Question: I'm working with a simple GUI and I'm having a hard time with my text fields.

This is what I'm working with. The one in the right is what it's supposed to look like, and the left one is what I did. I've successfully put the labels Address 1, Address 2, etc. But when I started putting the text fields, it disappeared. I tried using the setSize, setLocation, but nothing works.
The same thing is happening to the upper panel "Paymen Method", as seen in the expected outcome, there should be a text field. I have them in my codes but they're not showing up when being run. Help please.
Here's my codes:
'''
import javax.swing.*;
import java.awt.*;
public class PanelDemo extends javax.swing.JFrame{
private static final int FRAME_WIDTH = 300;
private static final int FRAME_HEIGHT = 350;
private static final int FRAME_X_ORIGIN = 150;
private static final int FRAME_Y_ORIGIN = 250;
public static void main(String[] args){
//Frame
JFrame contentPane = new javax.swing.JFrame();
contentPane.setDefaultCloseOperation(JFrame.EXIT_ON_CLOSE);
contentPane.setSize(300,350);
contentPane.setResizable(false);
contentPane.setLayout(new BorderLayout());
//Payment Panel
JPanel paymentPanel = new javax.swing.JPanel();
paymentPanel.setLayout(new BorderLayout());
//paymentPanel.setPreferredSize(new java.awt.Dimension(270, 90));
paymentPanel.setBorder(javax.swing.BorderFactory.createTitledBorder(null, "Payment Method", javax.swing.border.TitledBorder.DEFAULT_JUSTIFICATION, javax.swing.border.TitledBorder.DEFAULT_POSITION, new java.awt.Font("Arial", 1, 12)));
////Components inside Payment Panel
////A) Panels: Radio and Details
JPanel radioPanel = new JPanel();
radioPanel.setLayout(new GridLayout(3,1));
JRadioButton Rbutton1 = new JRadioButton("Credit Card");
JRadioButton Rbutton2 = new JRadioButton("E-Funds");
JRadioButton Rbutton3 = new JRadioButton("Check");
Rbutton3.setSelected(true);
ButtonGroup Bgroup = new ButtonGroup();
Bgroup.add(Rbutton1);
Bgroup.add(Rbutton2);
Bgroup.add(Rbutton3);
radioPanel.add(Rbutton1);
radioPanel.add(Rbutton2);
radioPanel.add(Rbutton3);
//I thought of using a panel as a gap, but still didn't work
/*JPanel gap = new JPanel();
gap.setLayout(new BorderLayout());
gap.setPreferredSize(new java.awt.Dimension(10, 90));*/
JPanel detailsPanel = new JPanel();
detailsPanel.setLayout(new GridLayout(2,1));
//detailsPanel
JLabel Accountnum = new JLabel("Account number:");
JTextField Account = new JTextField();
Account.setPreferredSize(new java.awt.Dimension(90, 40));
detailsPanel.add(Accountnum);
detailsPanel.add(Account);
paymentPanel.add(gap, BorderLayout.CENTER);
paymentPanel.add(detailsPanel);
paymentPanel.add(radioPanel);
contentPane.add(paymentPanel, BorderLayout.PAGE_START);
////Address Information Panel
JPanel addressPanel = new JPanel();
addressPanel.setLayout(new BorderLayout());
addressPanel.setSize(new java.awt.Dimension(270, 80));
addressPanel.setBorder(javax.swing.BorderFactory.createTitledBorder(null, "Adress Information", javax.swing.border.TitledBorder.DEFAULT_JUSTIFICATION, javax.swing.border.TitledBorder.DEFAULT_POSITION, new java.awt.Font("Arial", 1, 12)));
contentPane.add(addressPanel, BorderLayout.CENTER);
////Components inside the Address Information Panel
////A) Labels (Address 1, Address 2,...)
JPanel InfoLabel = new JPanel();
InfoLabel.setLayout(new GridLayout(5,1));
JLabel address1 = new JLabel("Address 1:");
JLabel address2 = new JLabel("Address 2:");
JLabel city = new JLabel("City:");
JLabel state = new JLabel("State:");
JLabel zip = new JLabel("Zip Code:");
InfoLabel.add(address1);
InfoLabel.add(address2);
InfoLabel.add(city);
InfoLabel.add(state);
InfoLabel.add(zip);
////B)Text Fields
JPanel infotext = new JPanel();
infotext.setLayout(new GridLayout(5,1));
JTextField text1 = new JTextField();
JTextField text2 = new JTextField();
JTextField text3 = new JTextField();
JTextField text4 = new JTextField();
JTextField text5 = new JTextField();
addressPanel.add(InfoLabel);
addressPanel.add(infotext);
JPanel controlPanel = new JPanel();
controlPanel.setLayout(new FlowLayout());
JLabel test = new JLabel("test");
controlPanel.add(test);
contentPane.add(controlPanel, BorderLayout.PAGE_END);
contentPane.setVisible(true);
}
}
'''
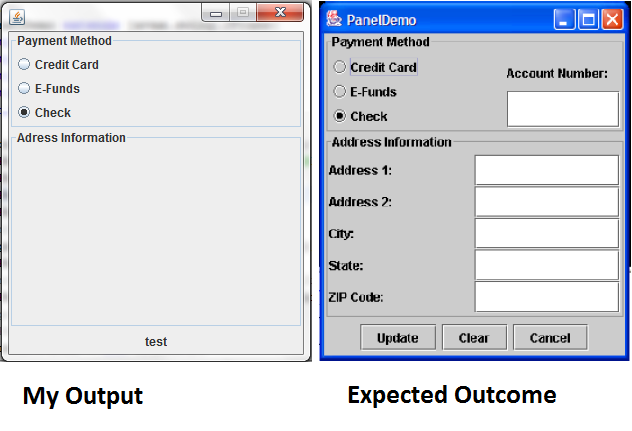
Answer: I modified your code a little bit to get to a version that does what you need. Basically, all I did was cleaning the way you are using the layout managers. If you expect that you will have to do several such user interfaces then you could try to read the javadocs for the Swing layout managers in order to better understand them.
Here is the working version:
'''
import java.awt.BorderLayout;
import java.awt.FlowLayout;
import java.awt.GridLayout;
import javax.swing.ButtonGroup;
import javax.swing.JFrame;
import javax.swing.JLabel;
import javax.swing.JPanel;
import javax.swing.JRadioButton;
import javax.swing.JTextField;
public class PanelDemo extends javax.swing.JFrame {
private static final int FRAME_WIDTH = 300;
private static final int FRAME_HEIGHT = 350;
private static final int FRAME_X_ORIGIN = 150;
private static final int FRAME_Y_ORIGIN = 250;
public static void main(String[] args) {
// Frame
JFrame contentPane = new javax.swing.JFrame();
contentPane.setDefaultCloseOperation(JFrame.EXIT_ON_CLOSE);
contentPane.setSize(300, 350);
contentPane.setResizable(false);
contentPane.setLayout(new BorderLayout());
// Payment Panel
JPanel paymentPanel = new javax.swing.JPanel();
paymentPanel.setLayout(new BorderLayout());
// paymentPanel.setPreferredSize(new java.awt.Dimension(270, 90));
paymentPanel.setBorder(javax.swing.BorderFactory.createTitledBorder(null, "Payment Method",
javax.swing.border.TitledBorder.DEFAULT_JUSTIFICATION, javax.swing.border.TitledBorder.DEFAULT_POSITION, new java.awt.Font("Arial", 1, 12)));
// //Components inside Payment Panel
// //A) Panels: Radio and Details
JPanel radioPanel = new JPanel();
radioPanel.setLayout(new GridLayout(3, 1));
JRadioButton Rbutton1 = new JRadioButton("Credit Card");
JRadioButton Rbutton2 = new JRadioButton("E-Funds");
JRadioButton Rbutton3 = new JRadioButton("Check");
Rbutton3.setSelected(true);
ButtonGroup Bgroup = new ButtonGroup();
Bgroup.add(Rbutton1);
Bgroup.add(Rbutton2);
Bgroup.add(Rbutton3);
radioPanel.add(Rbutton1);
radioPanel.add(Rbutton2);
radioPanel.add(Rbutton3);
// I thought of using a panel as a gap, but still didn't work
/*
* JPanel gap = new JPanel(); gap.setLayout(new BorderLayout());
* gap.setPreferredSize(new java.awt.Dimension(10, 90));
*/
JPanel detailsPanel = new JPanel();
detailsPanel.setLayout(new GridLayout(2, 2));
// detailsPanel
JLabel Accountnum = new JLabel("Account number:");
JTextField Account = new JTextField();
Account.setPreferredSize(new java.awt.Dimension(90, 40));
detailsPanel.add(Accountnum);
detailsPanel.add(Account);
// paymentPanel.add(gap, BorderLayout.CENTER);
paymentPanel.add(radioPanel, BorderLayout.CENTER);
paymentPanel.add(detailsPanel, BorderLayout.EAST);
contentPane.add(paymentPanel, BorderLayout.PAGE_START);
// //Address Information Panel
JPanel addressPanel = new JPanel();
addressPanel.setLayout(new BorderLayout());
addressPanel.setSize(new java.awt.Dimension(270, 80));
addressPanel.setBorder(javax.swing.BorderFactory.createTitledBorder(null, "Adress Information",
javax.swing.border.TitledBorder.DEFAULT_JUSTIFICATION, javax.swing.border.TitledBorder.DEFAULT_POSITION, new java.awt.Font("Arial", 1, 12)));
contentPane.add(addressPanel, BorderLayout.CENTER);
// //Components inside the Address Information Panel
// //A) Labels (Address 1, Address 2,...)
JPanel InfoLabel = new JPanel();
InfoLabel.setLayout(new GridLayout(5, 2));
JLabel address1 = new JLabel("Address 1:");
JLabel address2 = new JLabel("Address 2:");
JLabel city = new JLabel("City:");
JLabel state = new JLabel("State:");
JLabel zip = new JLabel("Zip Code:");
JTextField text1 = new JTextField();
JTextField text2 = new JTextField();
JTextField text3 = new JTextField();
JTextField text4 = new JTextField();
JTextField text5 = new JTextField();
InfoLabel.add(address1);
InfoLabel.add(text1);
InfoLabel.add(address2);
InfoLabel.add(text2);
InfoLabel.add(city);
InfoLabel.add(text3);
InfoLabel.add(state);
InfoLabel.add(text4);
InfoLabel.add(zip);
InfoLabel.add(text5);
// //B)Text Fields
JPanel infotext = new JPanel();
infotext.setLayout(new GridLayout(5, 1));
addressPanel.add(InfoLabel, BorderLayout.CENTER);
// addressPanel.add(infotext);
JPanel controlPanel = new JPanel();
controlPanel.setLayout(new FlowLayout());
JLabel test = new JLabel("test");
controlPanel.add(test);
contentPane.add(controlPanel, BorderLayout.PAGE_END);
contentPane.setVisible(true);
}
}
'''